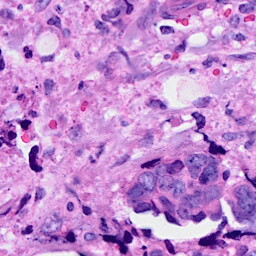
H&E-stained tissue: Breast